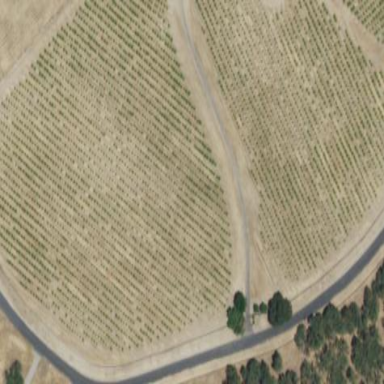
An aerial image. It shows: Vineyard where grapes are grown.